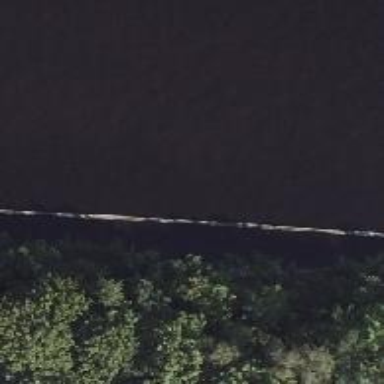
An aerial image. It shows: Man-made breakwater acting as barrier in waterway.